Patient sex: F
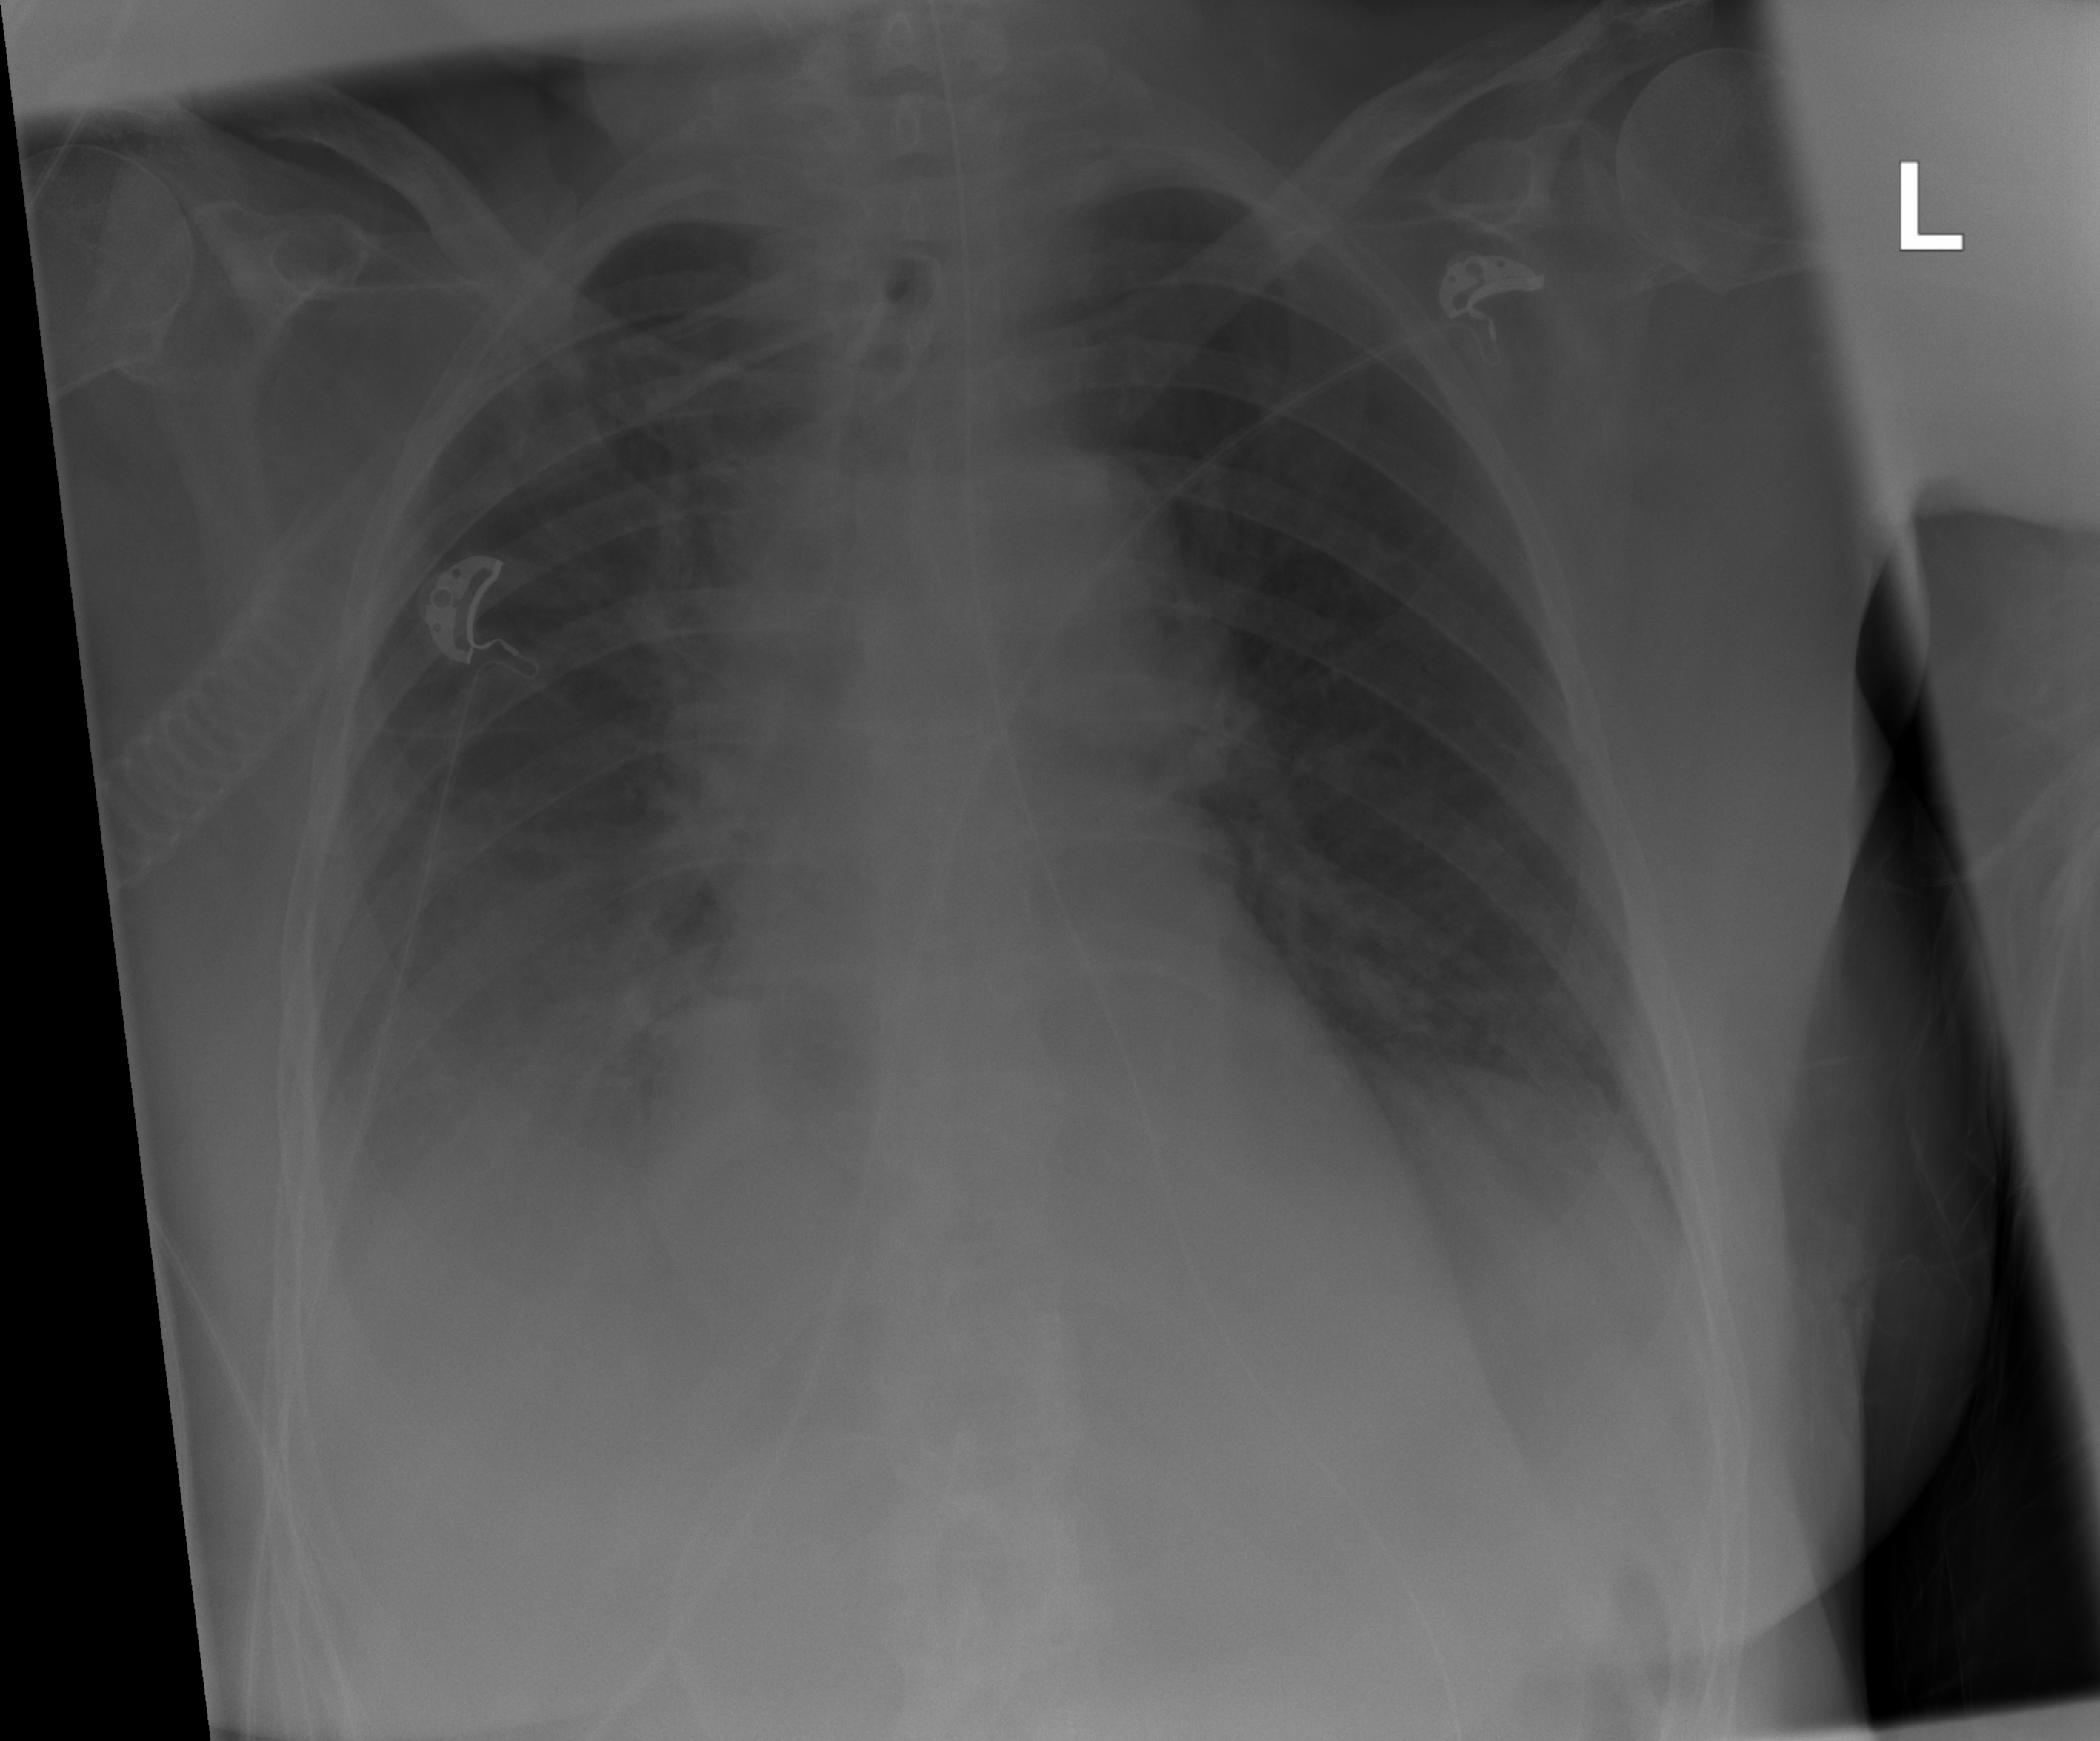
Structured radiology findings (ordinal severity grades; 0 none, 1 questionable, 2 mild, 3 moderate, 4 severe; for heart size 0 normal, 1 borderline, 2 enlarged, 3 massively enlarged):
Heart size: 0
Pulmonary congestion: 0
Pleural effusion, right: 2
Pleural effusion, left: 2
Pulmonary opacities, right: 1
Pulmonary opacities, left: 0
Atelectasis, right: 2
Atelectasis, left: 1